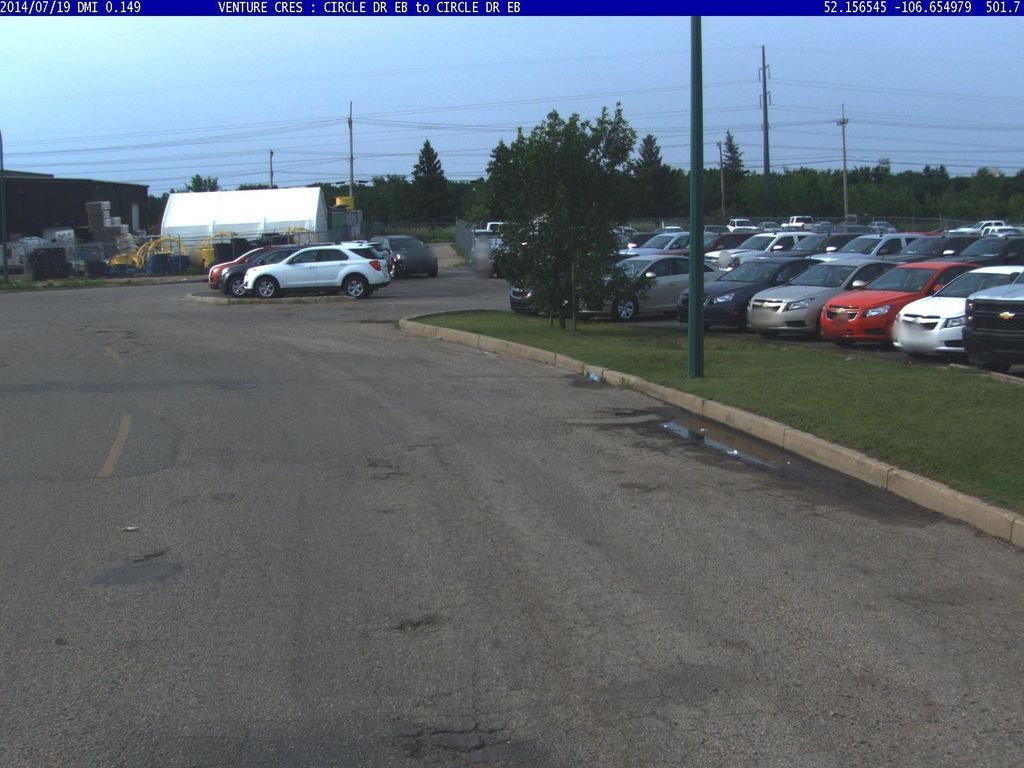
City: saskatoon